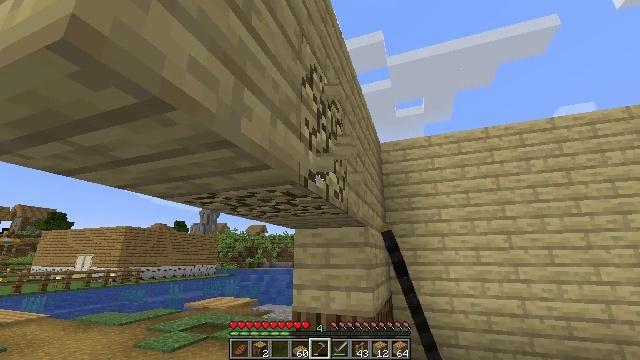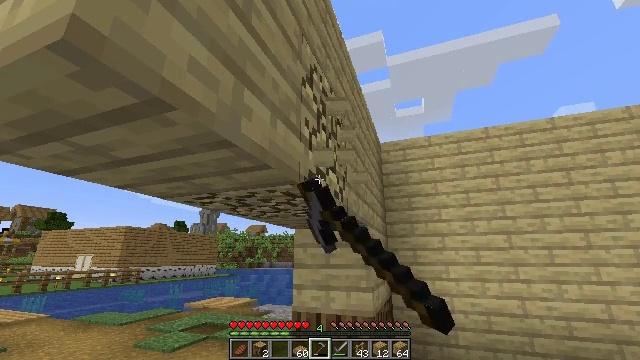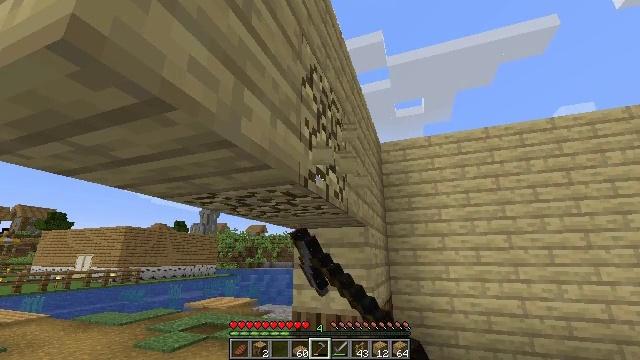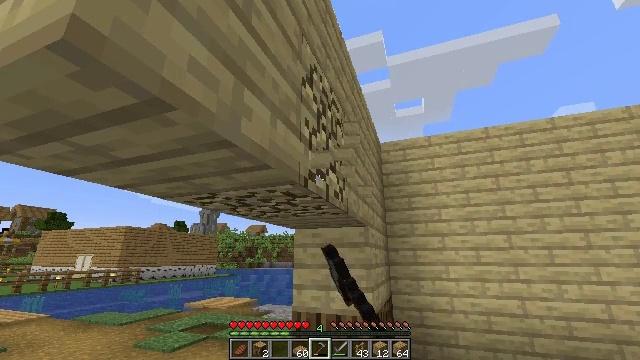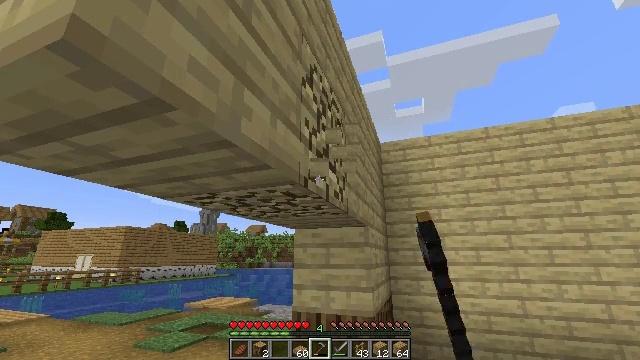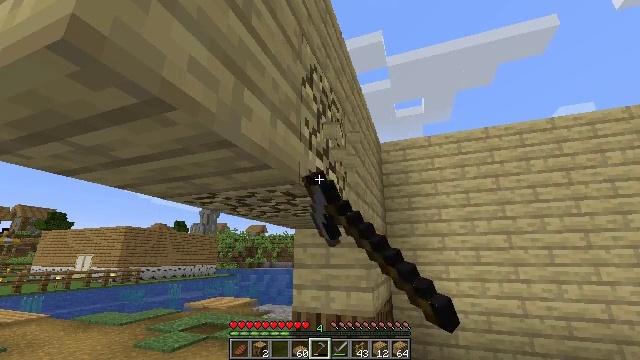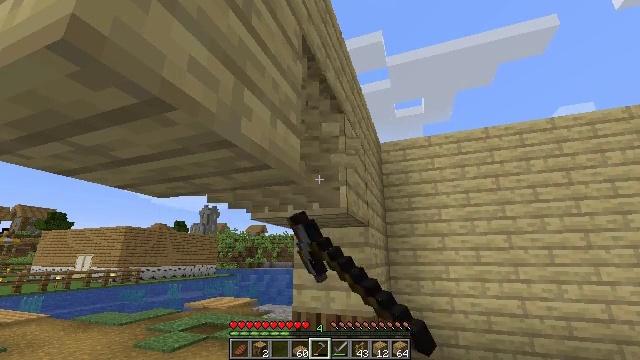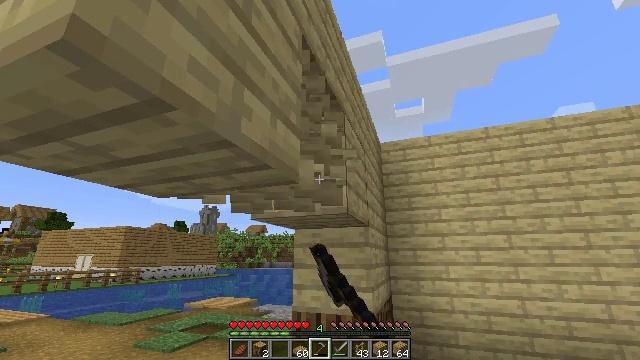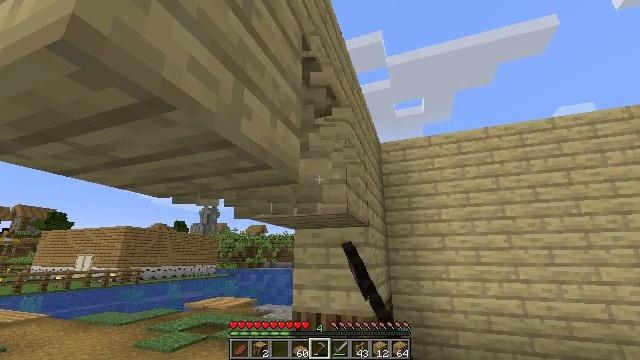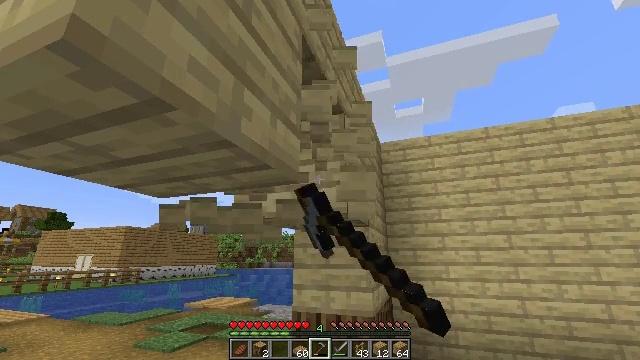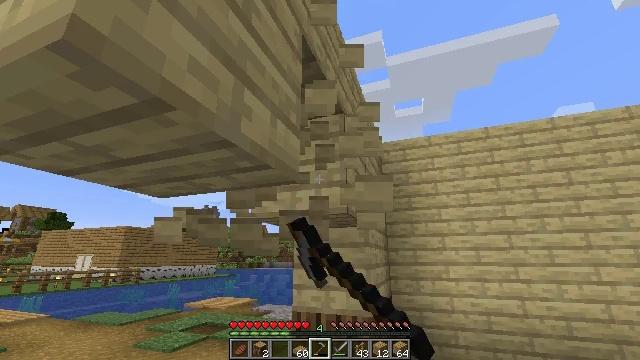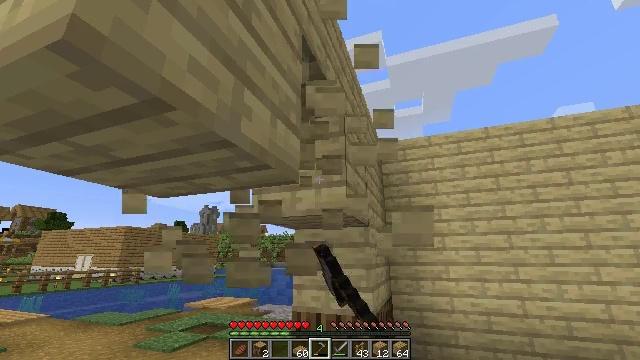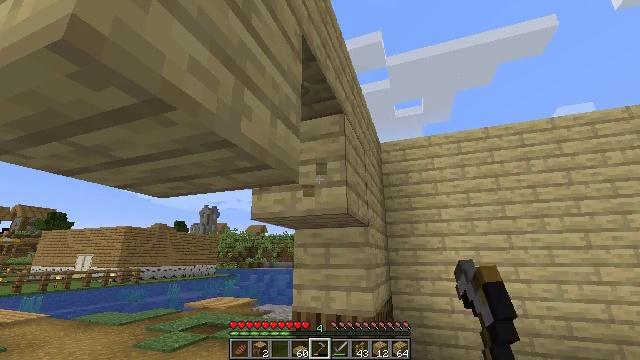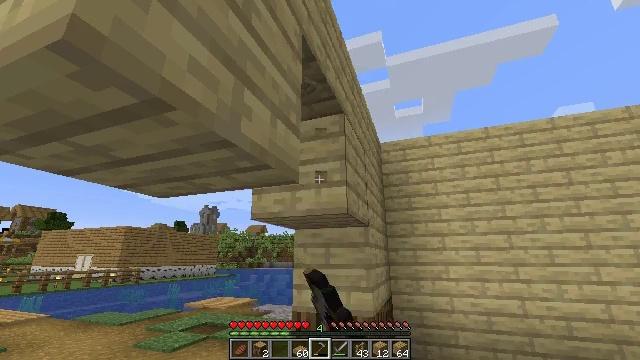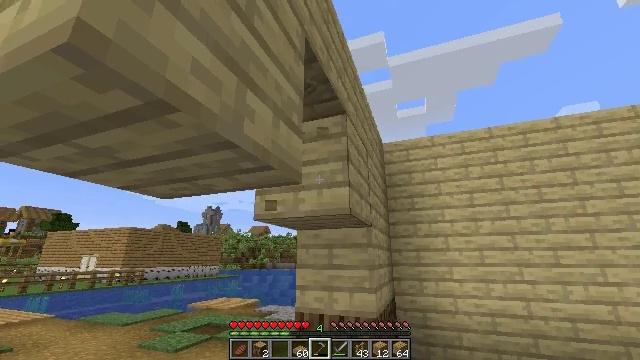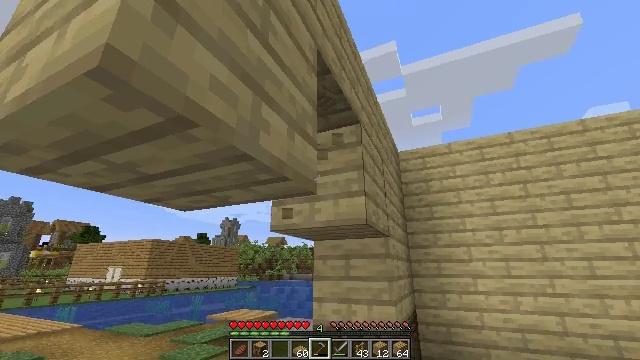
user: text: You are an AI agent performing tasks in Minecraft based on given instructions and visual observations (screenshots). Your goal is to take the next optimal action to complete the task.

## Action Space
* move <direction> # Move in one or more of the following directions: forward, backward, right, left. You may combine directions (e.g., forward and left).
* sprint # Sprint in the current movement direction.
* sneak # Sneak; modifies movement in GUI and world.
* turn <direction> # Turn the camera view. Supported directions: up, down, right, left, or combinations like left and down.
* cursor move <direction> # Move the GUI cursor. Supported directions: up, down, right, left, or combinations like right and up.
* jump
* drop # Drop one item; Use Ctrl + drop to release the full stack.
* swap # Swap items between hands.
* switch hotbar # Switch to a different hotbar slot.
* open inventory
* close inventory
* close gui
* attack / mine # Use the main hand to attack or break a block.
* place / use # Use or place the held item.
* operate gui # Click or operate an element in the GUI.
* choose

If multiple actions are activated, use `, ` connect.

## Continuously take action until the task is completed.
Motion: motion action
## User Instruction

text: Attack the birch planks to recycle them.
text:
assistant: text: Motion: attack / mine
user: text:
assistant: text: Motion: attack / mine
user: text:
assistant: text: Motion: attack / mine
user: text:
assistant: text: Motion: attack / mine
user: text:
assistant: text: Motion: attack / mine
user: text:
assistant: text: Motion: attack / mine
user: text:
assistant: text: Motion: attack / mine
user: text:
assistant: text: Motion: attack / mine
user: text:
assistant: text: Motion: attack / mine
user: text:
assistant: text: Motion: attack / mine
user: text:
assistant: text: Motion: attack / mine
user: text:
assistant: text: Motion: attack / mine
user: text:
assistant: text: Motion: attack / mine
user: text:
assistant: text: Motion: attack / mine
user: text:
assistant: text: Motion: turn left and up, attack / mine
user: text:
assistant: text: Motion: turn left and up, attack / mine
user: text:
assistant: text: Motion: turn left and up, attack / mine
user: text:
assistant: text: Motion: attack / mine
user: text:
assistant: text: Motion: attack / mine
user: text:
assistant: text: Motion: attack / mine
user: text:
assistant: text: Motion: attack / mine
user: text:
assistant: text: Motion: attack / mine
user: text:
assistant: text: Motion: attack / mine
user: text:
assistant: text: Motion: attack / mine
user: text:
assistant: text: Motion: attack / mine
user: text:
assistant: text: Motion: attack / mine
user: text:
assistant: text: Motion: attack / mine
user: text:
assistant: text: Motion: attack / mine
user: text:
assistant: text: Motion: attack / mine
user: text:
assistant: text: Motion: attack / mine